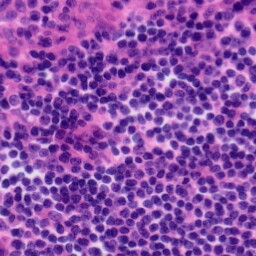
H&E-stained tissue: Tonsil